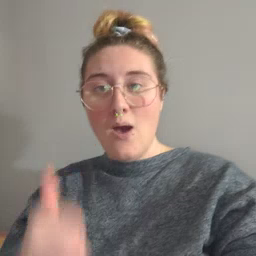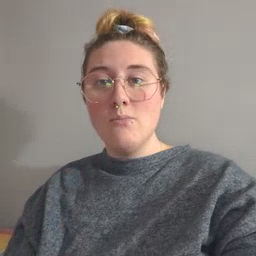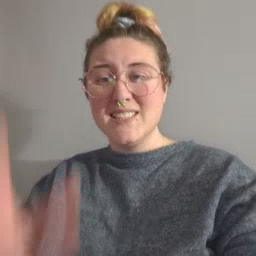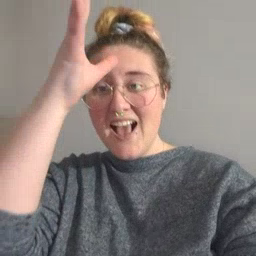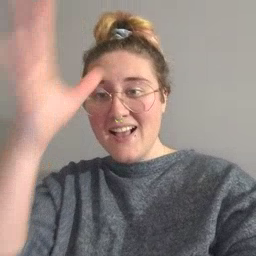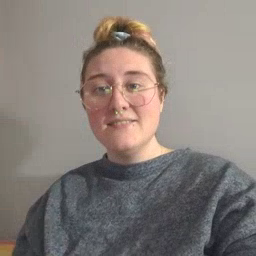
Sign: dad